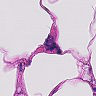
Metastatic tissue present: no